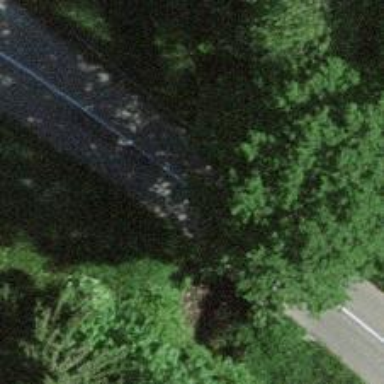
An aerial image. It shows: Tertiary road with asphalt surface that goes over bridge.